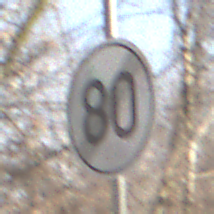
Verkehrszeichen: EndeGeschwindigkeit80
Umgebung: Outdoor, Nature
Tageszeit: MorningAfternoon
Wetter: Clear
Licht: Natural
Jahreszeit: Winter
Kontrast: HighContrast